Question: Adapting from <URL> I'm using the following statement to return a specific user to the view
'''
User user = db.Users.Find(id);
if (user == null){return HttpNotFound();}
return View(user);
'''
---
The 'Users' model has a foreign key to 'Auctions' so the view can iterate over a list of auctions associated with this user.
'Auctions' has a field called 'buyerID' which corresponds with 'User.ID' so I want to display the buyers name by linking back to 'User.userName' by way of the 'Auctions.buyerID'.
I can do this in SQL statements and LINQ as well but I think there is a simpler way.
'User user = db.Users.Find(id);''User''Auctions.buyerID'
---
This is kind of what I thought would work but I can't create a new parameter 'buyerName' when User doesn't have this.
'''
IEnumerable<User> thisUser = from usr in db.Users
join auct in db.Auctions on usr.ID equals auct.UserID
join ur in db.Users on auct.buyerID equals ur.ID
where usr.ID == id
select new User
{
buyerName = ur.userName
};
'''
From other posts <URL> I read about setting up a new class but that doesn't seem to stick to the DRY & KISS principles since now I need to have two classes that vary by one parameter located in different locations.
Is there a simpler way to join the table and get the strong typing without creating a new class?
So the result should display the buyers name instead of the buyers ID#
---

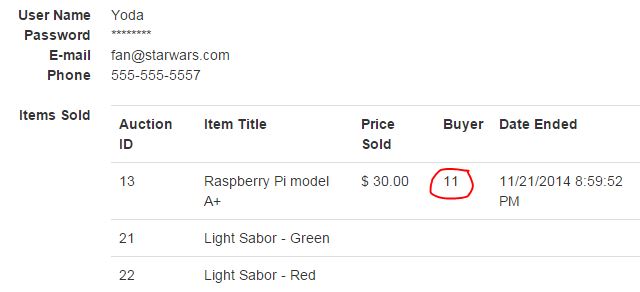
Answer: Since I wanted to avoid using anonymous type and I didn't want to create a new class I found a work around by passing a dictionary of user names to the view.
Controller
'''
User user = db.Users.Find(id);
var dict = db.Users.Select(t => new { t.ID, t.userName })
.ToDictionary(t => t.ID, t => t.userName);
ViewData["userDict"] = dict;
'''
---
Now I just looked up the username based on the buyer ID
View
'''
@{Dictionary<int, String> userList = ViewData["userDict"] as Dictionary<int, String>;}
@{
if (item.buyerID.HasValue)
{
@Html.DisplayFor(modelItem => userList[item.buyerID.Value])
}
}
'''